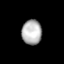
Tissue: lung
Cell type: Epithelial cells
Senescence score: 0.1916
Nuclear area (px): 488
Mean DAPI intensity: 177.727